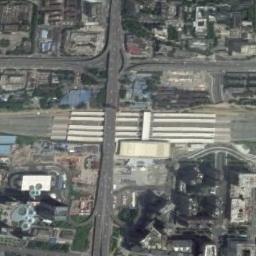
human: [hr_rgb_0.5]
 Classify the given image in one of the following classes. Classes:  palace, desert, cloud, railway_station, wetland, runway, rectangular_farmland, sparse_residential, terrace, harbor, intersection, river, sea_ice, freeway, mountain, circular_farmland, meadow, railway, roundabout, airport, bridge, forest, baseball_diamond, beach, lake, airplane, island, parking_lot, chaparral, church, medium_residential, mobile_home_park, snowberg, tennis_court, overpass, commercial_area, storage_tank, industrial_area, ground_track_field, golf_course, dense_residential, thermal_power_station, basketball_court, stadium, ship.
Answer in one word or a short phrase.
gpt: railway_station